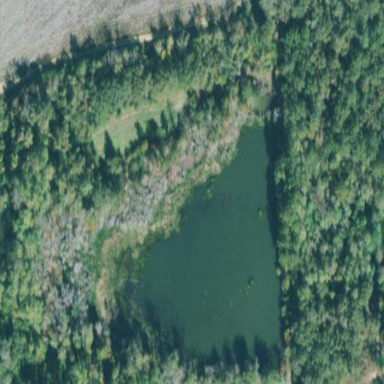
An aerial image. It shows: Reservoir of natural water.